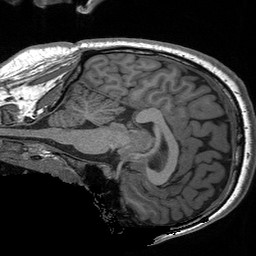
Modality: T1w
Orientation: sagittal
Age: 28
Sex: male